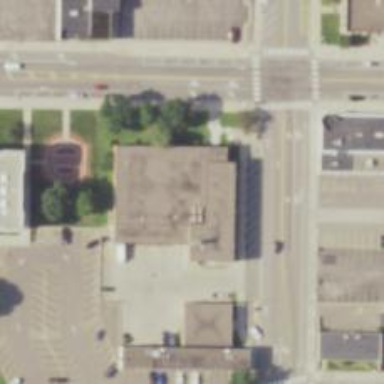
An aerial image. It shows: Post office.